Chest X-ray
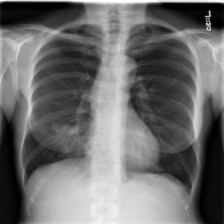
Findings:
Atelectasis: negative
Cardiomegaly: negative
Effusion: negative
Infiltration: negative
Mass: negative
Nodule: negative
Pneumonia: negative
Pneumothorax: negative
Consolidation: negative
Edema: negative
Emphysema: negative
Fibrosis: negative
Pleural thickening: negative
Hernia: negative